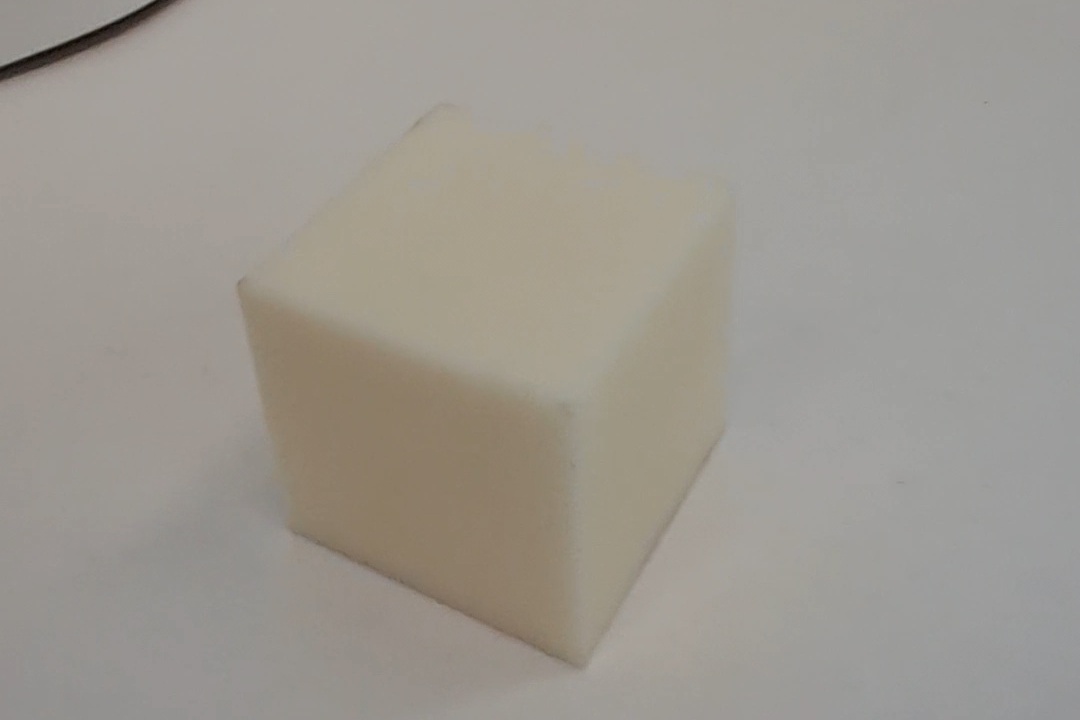
Label: Cuboid